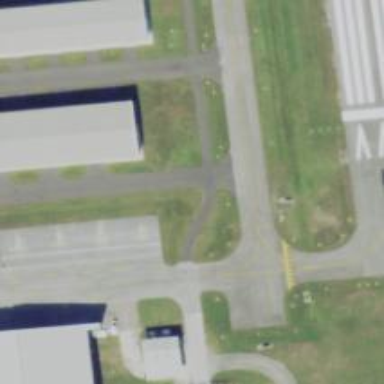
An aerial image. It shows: Image of taxiway at airport.